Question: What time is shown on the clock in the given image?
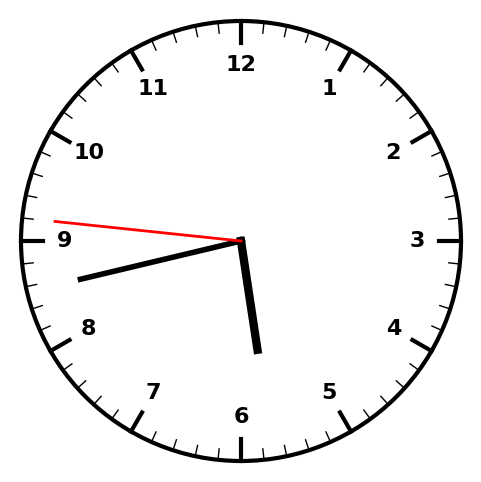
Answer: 05:42:46